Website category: university
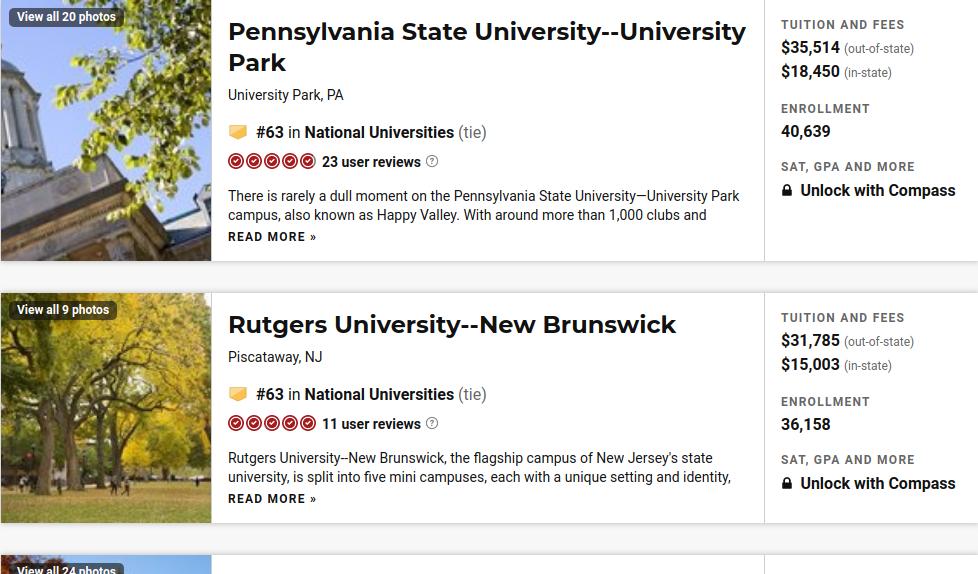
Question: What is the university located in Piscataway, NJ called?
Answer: Rutgers University--New Brunswick

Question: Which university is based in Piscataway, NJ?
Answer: Rutgers University--New Brunswick

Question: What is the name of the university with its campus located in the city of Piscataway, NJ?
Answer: Rutgers University--New Brunswick